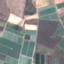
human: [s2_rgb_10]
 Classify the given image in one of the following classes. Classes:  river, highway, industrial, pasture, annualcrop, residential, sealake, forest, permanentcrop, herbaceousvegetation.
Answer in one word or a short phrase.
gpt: PermanentCrop